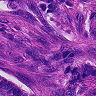
Metastatic tissue present: yes